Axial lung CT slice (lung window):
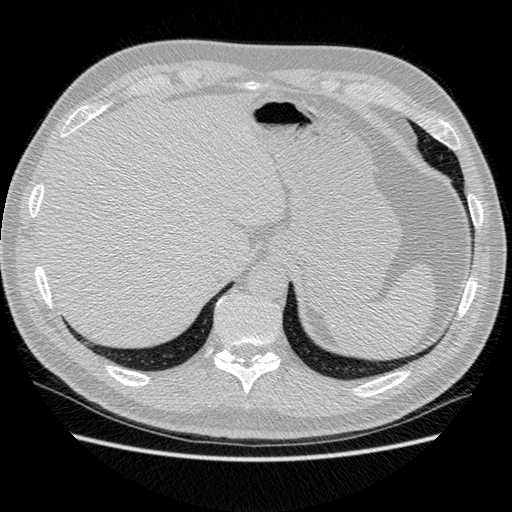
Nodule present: no